Field crop: maize
Growth stage: 2
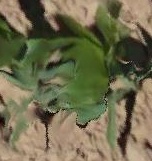
Species: maize